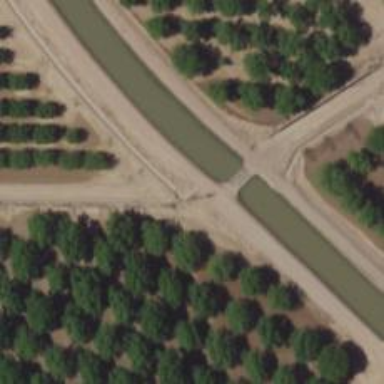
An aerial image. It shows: Irrigation culvert tunnel for service purposes.